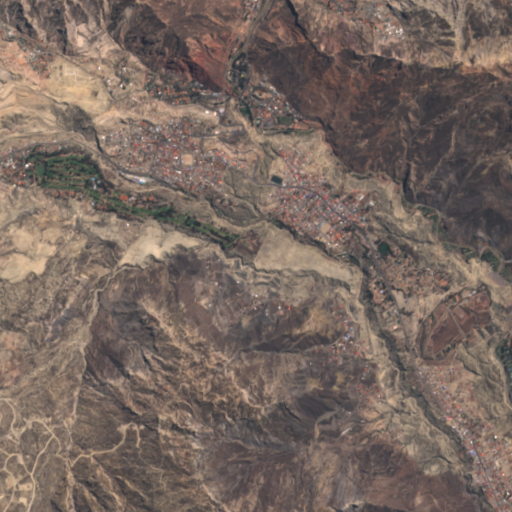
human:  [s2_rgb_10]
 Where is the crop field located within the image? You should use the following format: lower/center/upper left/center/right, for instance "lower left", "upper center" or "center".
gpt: The crop field is located in the lower right of the image.
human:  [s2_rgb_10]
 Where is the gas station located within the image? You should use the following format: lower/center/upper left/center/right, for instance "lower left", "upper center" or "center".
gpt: The gas station is located in the upper center of the image.
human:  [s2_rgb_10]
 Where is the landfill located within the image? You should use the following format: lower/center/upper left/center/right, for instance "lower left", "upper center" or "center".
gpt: The landfill is located in the lower right of the image.
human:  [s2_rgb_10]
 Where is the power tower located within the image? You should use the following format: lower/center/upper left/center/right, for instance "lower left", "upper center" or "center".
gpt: The power tower is located in the upper right of the image.
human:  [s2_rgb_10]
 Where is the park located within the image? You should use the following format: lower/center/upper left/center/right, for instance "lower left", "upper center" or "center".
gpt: There is no park in the image.